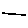
Label: line